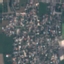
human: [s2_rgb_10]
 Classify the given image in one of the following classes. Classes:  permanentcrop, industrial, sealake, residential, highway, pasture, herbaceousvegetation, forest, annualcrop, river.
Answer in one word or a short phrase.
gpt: Residential